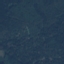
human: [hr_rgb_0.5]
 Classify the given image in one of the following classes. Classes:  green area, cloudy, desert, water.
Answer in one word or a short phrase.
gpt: green area